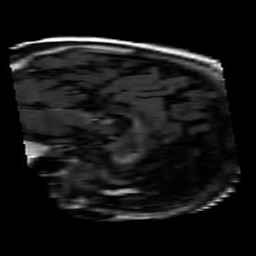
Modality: FLAIR
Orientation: sagittal
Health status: ill
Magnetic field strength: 3 T